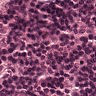
Metastatic tissue present: no